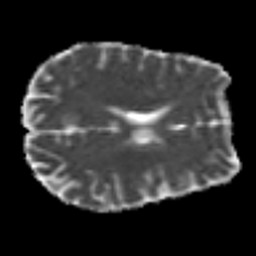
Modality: MD
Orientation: axial
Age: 49
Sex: female
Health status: healthy
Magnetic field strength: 3 T
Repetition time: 9 s
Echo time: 0.093 s